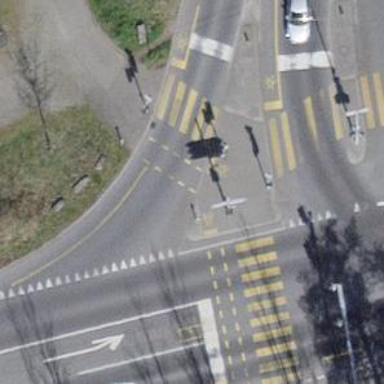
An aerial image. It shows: Traffic calming island.